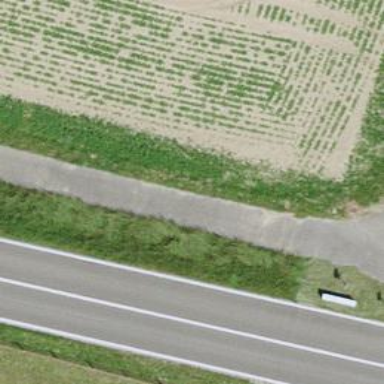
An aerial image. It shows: Asphalt track with grade1 track type mainly used by agricultural motorcars.